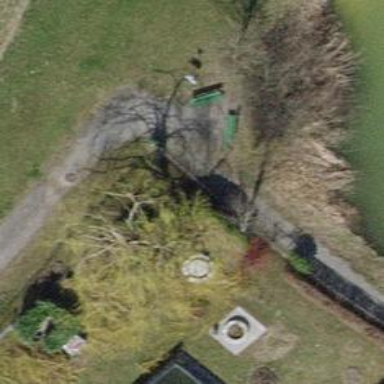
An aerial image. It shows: Bench for seating.